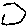
Label: hexagon